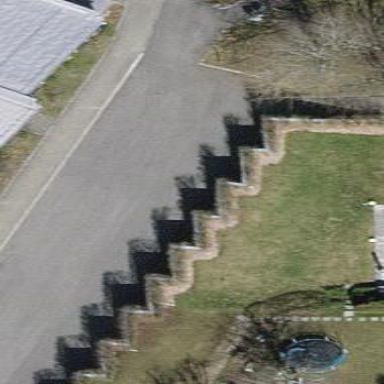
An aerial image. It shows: Group of garages.